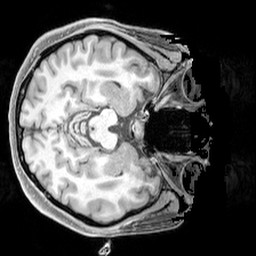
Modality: T1w
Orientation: axial